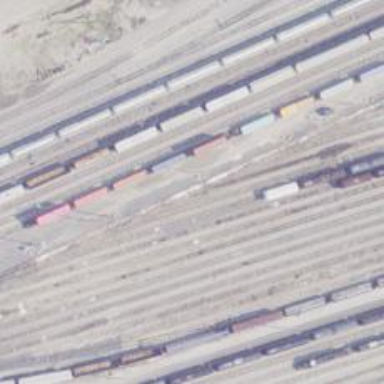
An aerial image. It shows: Railway yard.